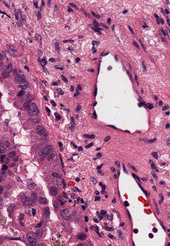
Tumor epithelial tissue: yes
Tumor-associated stroma tissue: yes
Normal tissue: no